Question: How can I force an android GridView to generate square cells (Cell's height equal to cell's width)
GridView has 10*9 cells and the app must support multiple screens !
I used a Linear Layout:
'''
<LinearLayout xmlns:android="http://schemas.android.com/apk/res/android"
xmlns:tools="http://schemas.android.com/tools"
android:layout_width="match_parent"
android:layout_height="match_parent"
android:padding="0dp" >
<ImageView
android:id="@+id/item_image"
android:layout_width="match_parent"
android:layout_height="match_parent"
android:scaleType="fitXY"
android:src="@drawable/ic_launcher" >
</ImageView>
</LinearLayout>
'''
and GridView:
'''
<RelativeLayout xmlns:android="http://schemas.android.com/apk/res/android"
xmlns:tools="http://schemas.android.com/tools"
android:layout_width="match_parent"
android:layout_height="match_parent"
android:background="@drawable/katy" >
<GridView
android:id="@+id/gridView1"
android:layout_width="match_parent"
android:layout_height="match_parent"
android:horizontalSpacing="0dp"
android:numColumns="4"
android:stretchMode="columnWidth"
android:verticalSpacing="0dp" >
</GridView>
</RelativeLayout>
'''
Each cell of GridView contains a image that has same width and height.
images are larger than cells and must stretch to fit in cells.

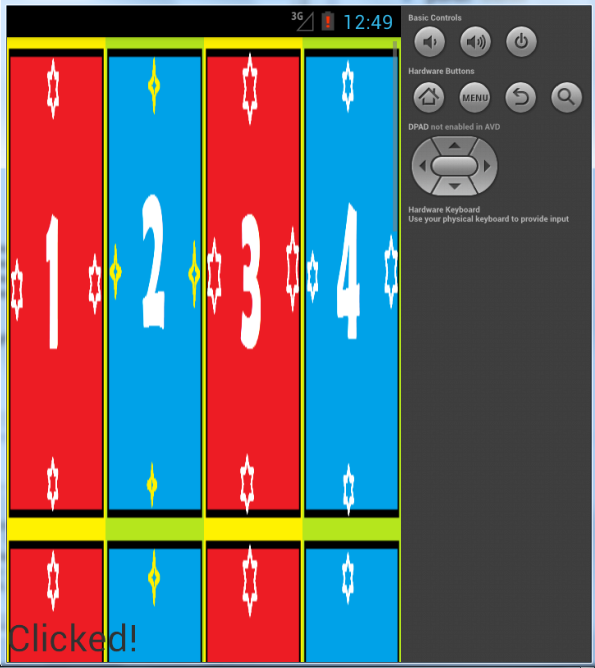
Answer: First, you're going to want to create a custom View class that you can use instead of the default LinearLayout you're using. Then you want to override the View's onMeasure call, and force it to be square:
'''
public class GridViewItem extends ImageView {
public GridViewItem(Context context) {
super(context);
}
public GridViewItem(Context context, AttributeSet attrs) {
super(context, attrs);
}
public GridViewItem(Context context, AttributeSet attrs, int defStyle) {
super(context, attrs, defStyle);
}
@Override
public void onMeasure(int widthMeasureSpec, int heightMeasureSpec) {
super.onMeasure(widthMeasureSpec, widthMeasureSpec); // This is the key that will make the height equivalent to its width
}
}
'''
Then you can change your row_grid.xml file to:
'''
<path.to.item.GridViewItem xmlns:android="http://schemas.android.com/apk/res/android"
android:id="@+id/item_image"
android:layout_width="match_parent"
android:layout_height="match_parent"
android:scaleType="centerCrop"
android:src="@drawable/ic_launcher" >
</path.to.item.GridViewItem>
'''
Just be sure to change "path.to.item" to the package where your GridViewItem.java class resides.
I also removed your LinearLayout parent since it wasn't doing anything for you there.
Edit:
Also changed scaleType from fitXY to centerCrop so that your image doesn't stretch itself and maintains its aspect ratio. And, as long as it's a square image, nothing should be cropped, regardless.